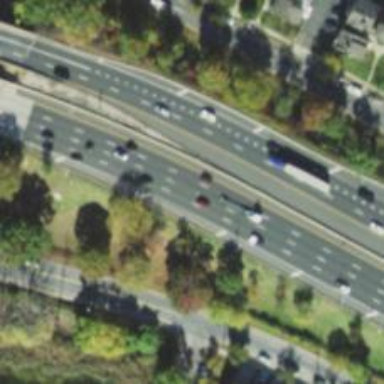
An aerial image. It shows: Asphalt motorway.